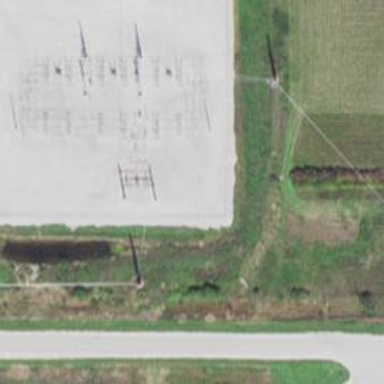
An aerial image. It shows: Switch for power supply.